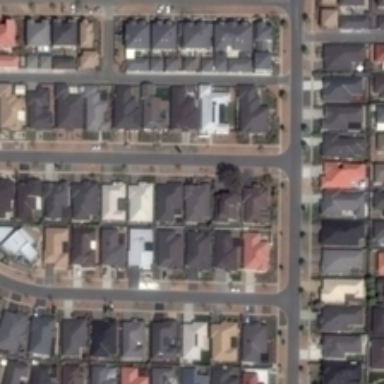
Many buildings are in a dense residential area .